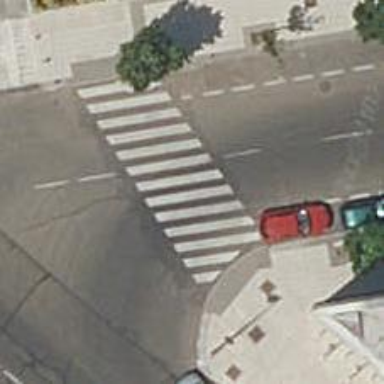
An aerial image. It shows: Uncontrolled zebra crossing on the road.